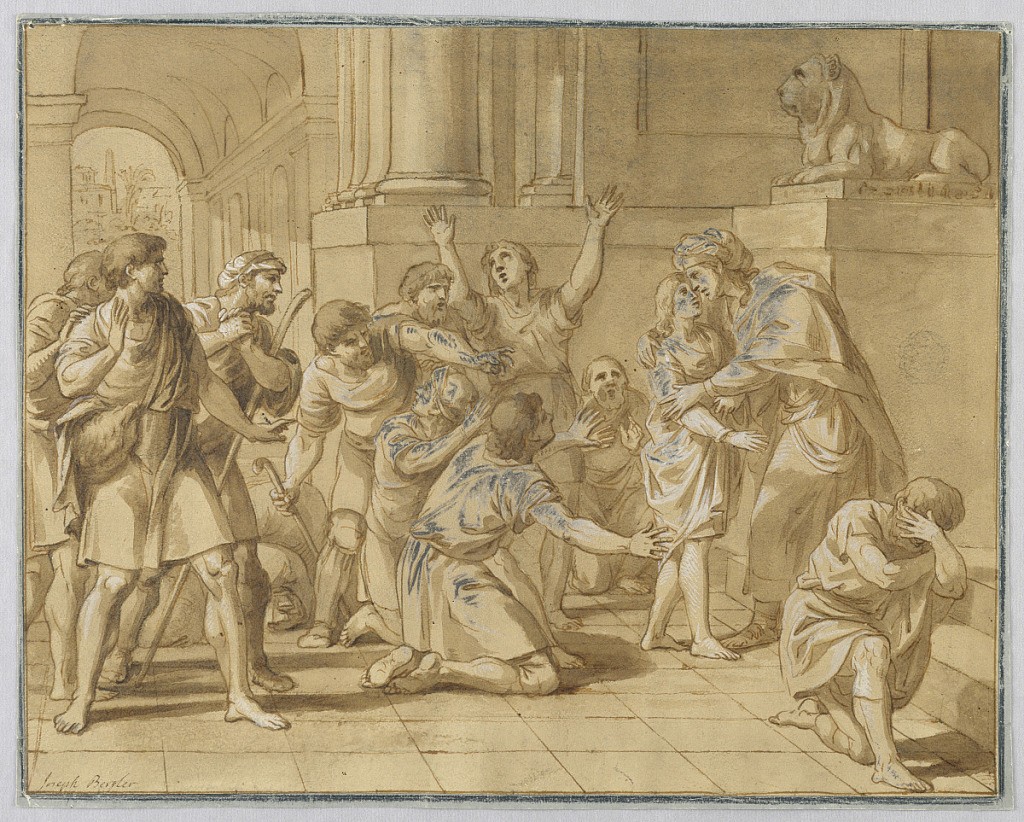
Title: Joseph and his Brothers
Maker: Joseph Bergler the younger, Austrian, 1753 - 1829
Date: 1782–1785
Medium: Chalk, pen and ink, brush and wash on paper
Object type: Drawing
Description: The brothers have entered the vestibule of a palace and observe the salutation of Benjamin by Joseph. One of them is shown in the lower left corner, kneeling and covering his eyes with the left hand. Framing lines.